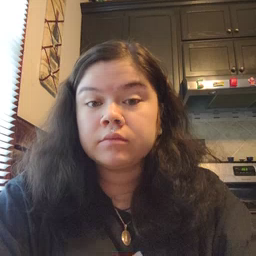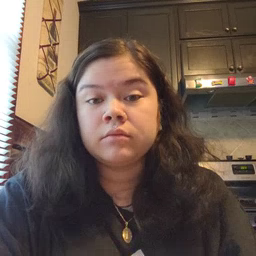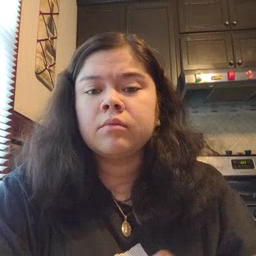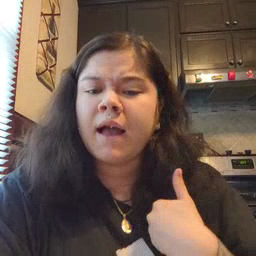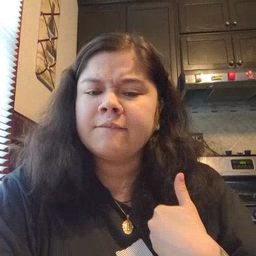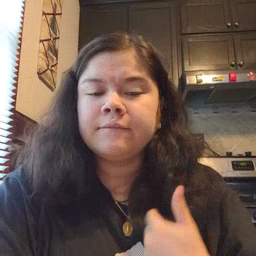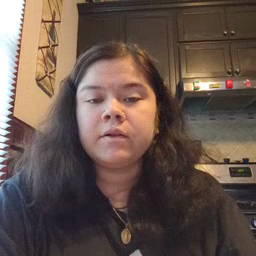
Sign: have